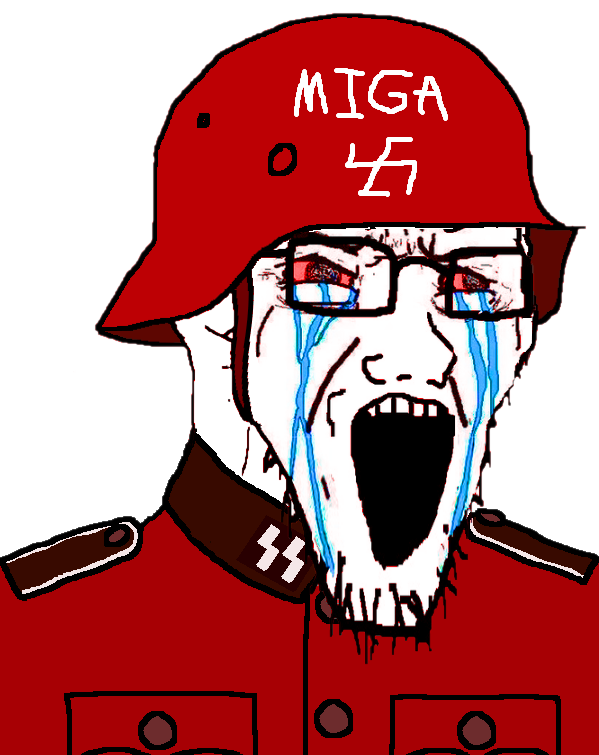
Label: 5_Soyjak